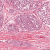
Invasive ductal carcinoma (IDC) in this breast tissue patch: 0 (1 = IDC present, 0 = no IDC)